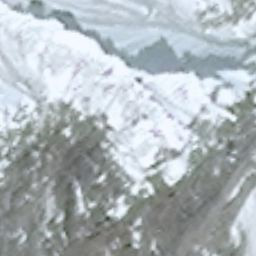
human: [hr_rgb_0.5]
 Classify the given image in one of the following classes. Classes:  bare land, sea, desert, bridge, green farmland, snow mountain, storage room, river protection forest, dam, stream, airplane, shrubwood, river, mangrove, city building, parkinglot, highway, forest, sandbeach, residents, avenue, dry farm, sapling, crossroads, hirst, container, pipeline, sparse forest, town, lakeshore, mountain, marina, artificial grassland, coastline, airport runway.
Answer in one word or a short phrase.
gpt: snow mountain